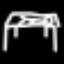
Label: bed